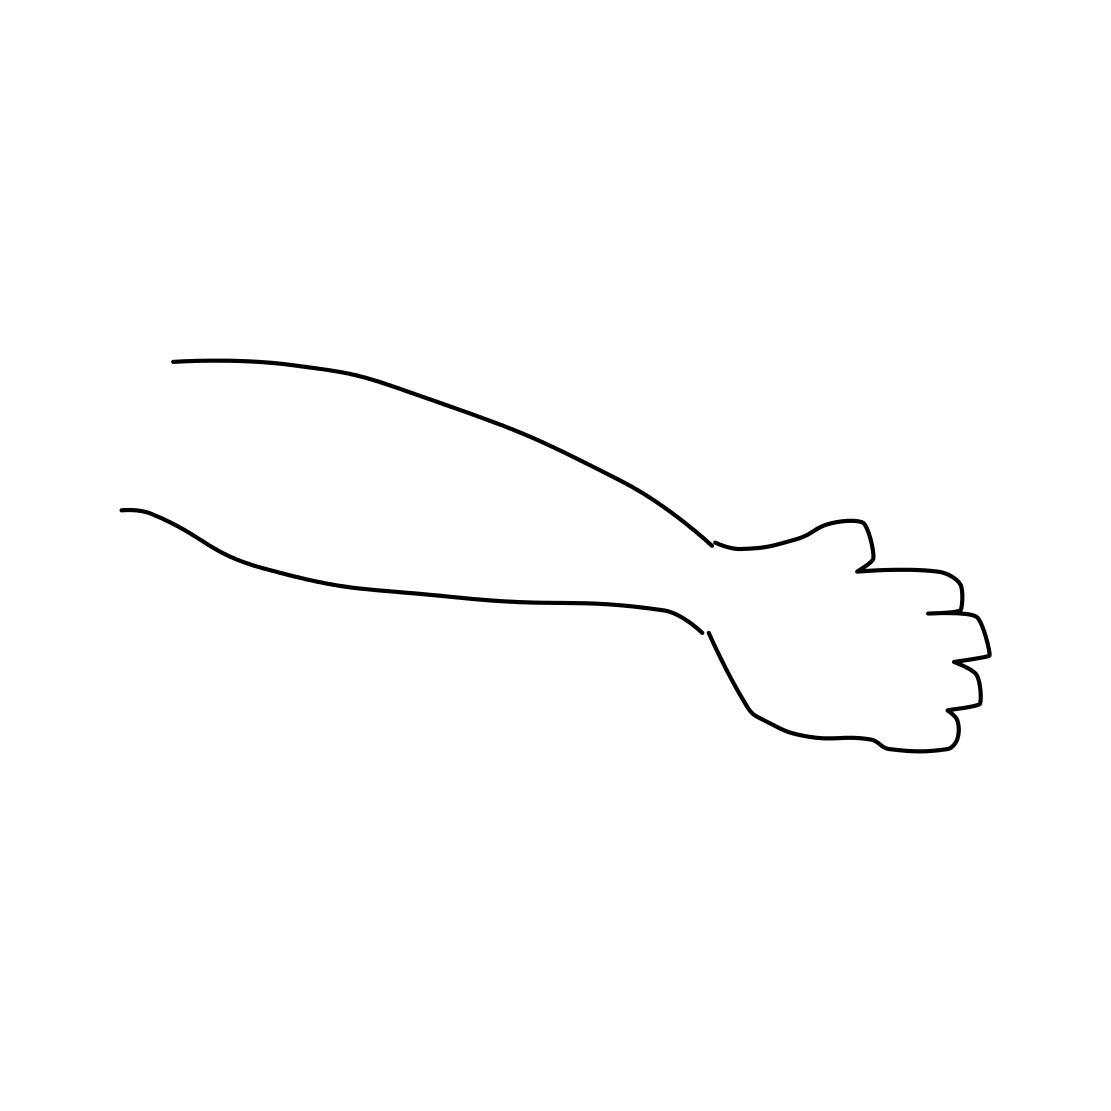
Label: hand